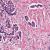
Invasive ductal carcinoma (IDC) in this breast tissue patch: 1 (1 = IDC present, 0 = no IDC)